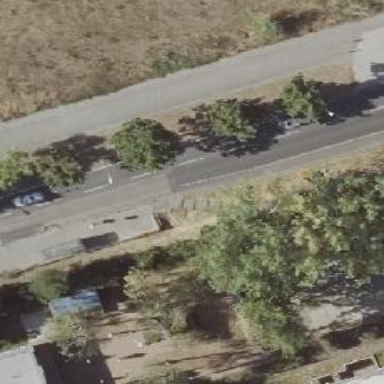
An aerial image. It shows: Secondary road with asphalt surface and separate sidewalk.